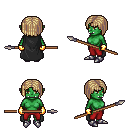
a pixel art fantasy rpg character, female body template, orc, green skin, black cape, red pants, white blonde pageboy hairstyle, gold gloves, metal boots, spear, four views (front, back, left, right), 2x2 character sprite sheet, small pixel art, hard edges, no anti-aliasing